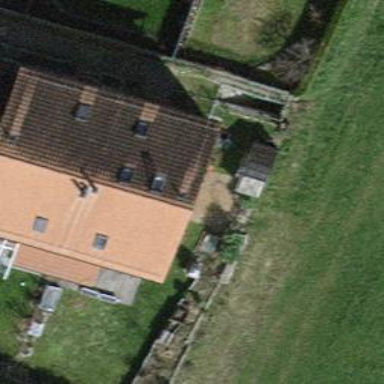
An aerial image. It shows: Fence is in the image.